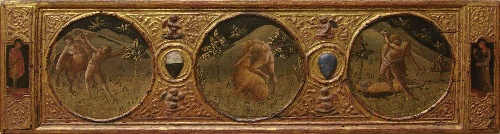
Title: The Labors of Hercules
Artist: Italian (Florentine or Sienese) Painter
Artist bio: second quarter 15th century
Object type: Painting, cassone panel
Classification: Paintings
Medium: Tempera on wood, embossed and gilt ornament
Dimensions: Overall 18 3/4 x 69 1/2 in. (47.6 x 176.5 cm); each medallion, diameter 15 in. (38.1 cm)
Department: European Paintings
Credit line: Bequest of Edward Fowles, 1971
Accession year: 1971
Repository: Metropolitan Museum of Art, New York, NY
Tags: Hercules|Centaurs|Putti|Lions